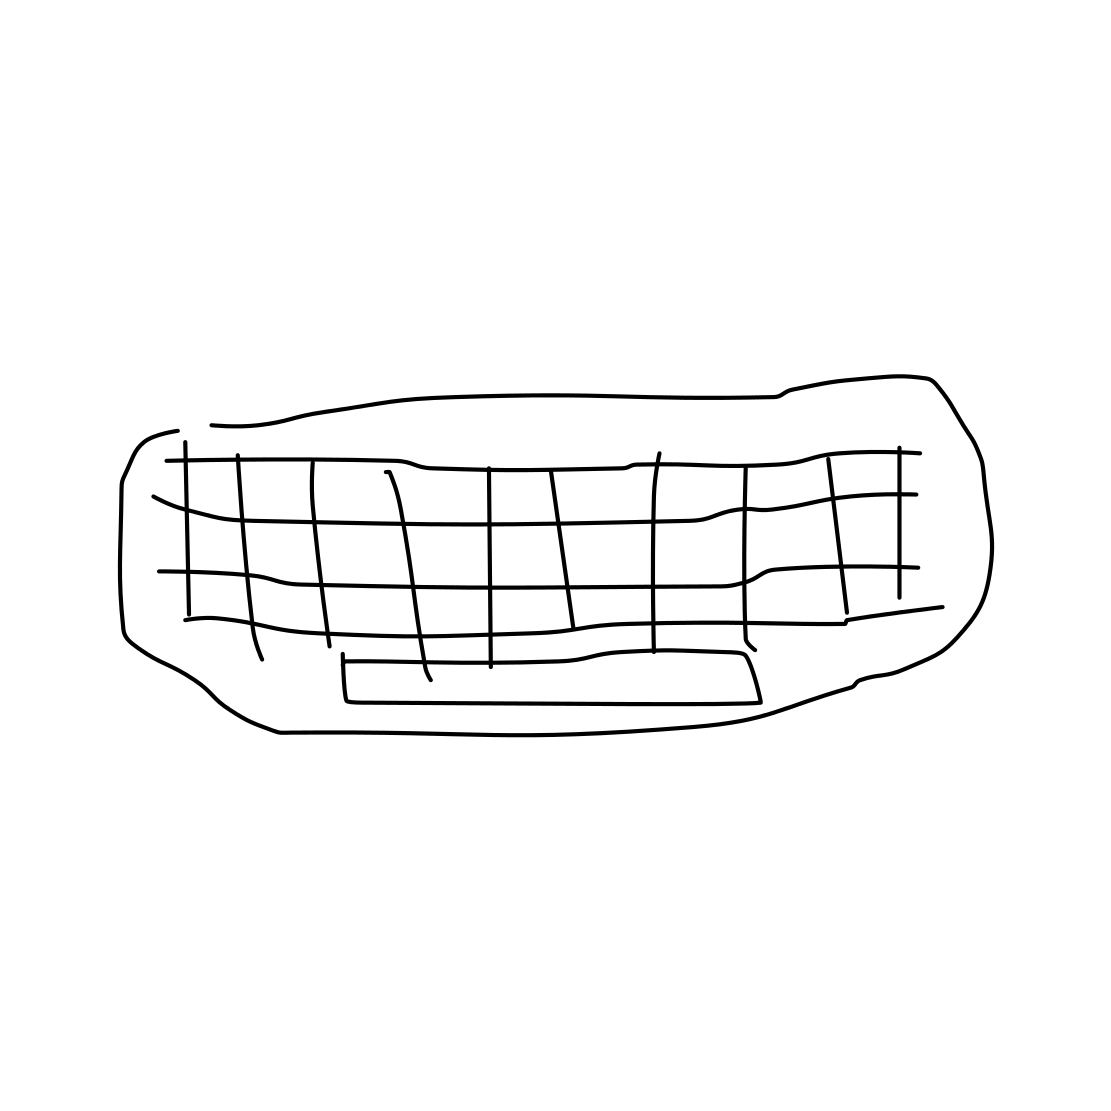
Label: keyboard